Brain MRI, t1w sequence, axial 2D slice.
Patient: age 46, sex F, weight 95 kg, height 1.95 m
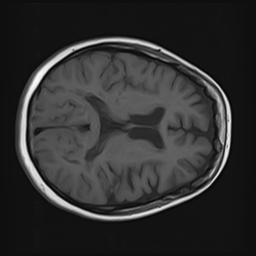